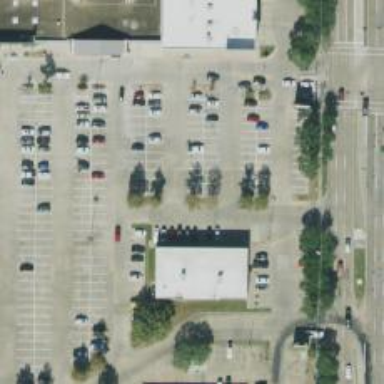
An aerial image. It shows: Parking space is available.